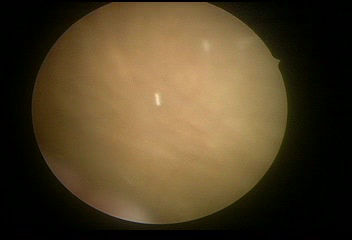
Modality: WLC
Class: Normal mucosa
Bladder cancer association: No